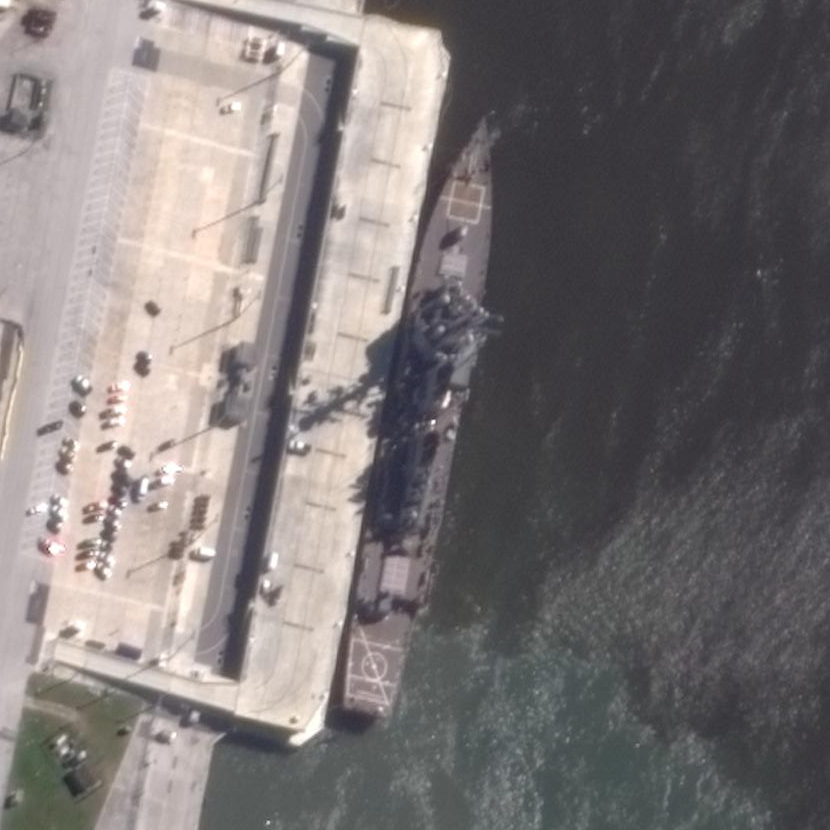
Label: destroyer